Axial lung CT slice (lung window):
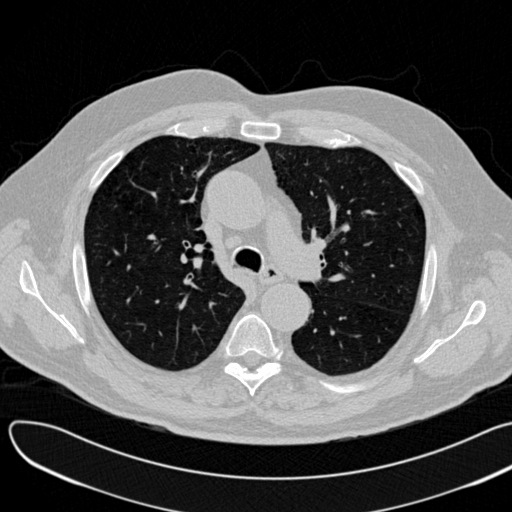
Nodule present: no